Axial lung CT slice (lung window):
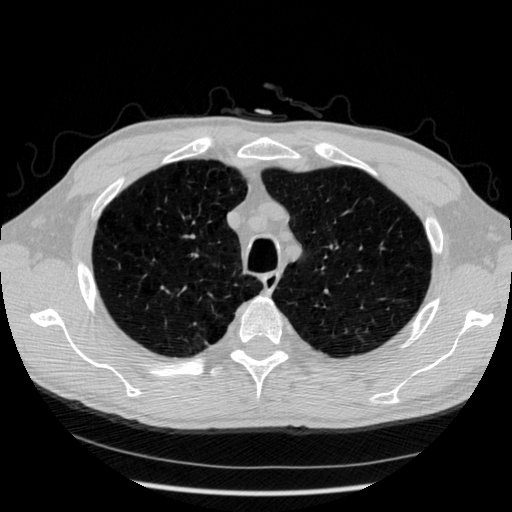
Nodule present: no